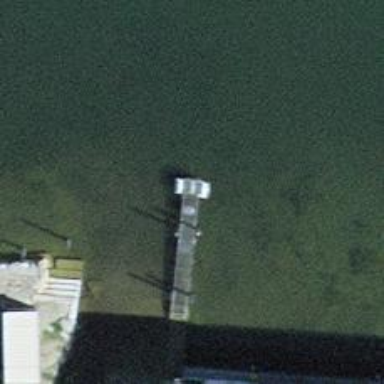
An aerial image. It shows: Man-made pier.